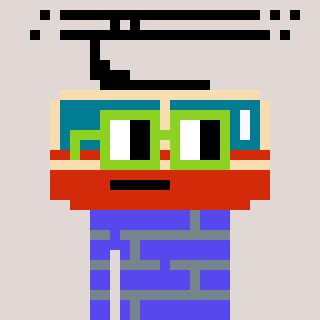
a pixel art character with square light green glasses, a tram wagon-shaped head and a computerblue-colored body on a warm background